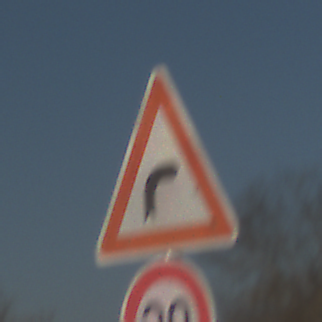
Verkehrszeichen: KurveRechts
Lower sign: Geschwindigkeit30
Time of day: MorningAfternoon
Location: Outdoor (Nature)
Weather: PartlyCloudy
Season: NotSpecified
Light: Natural